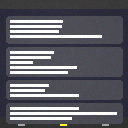
Screen state: on